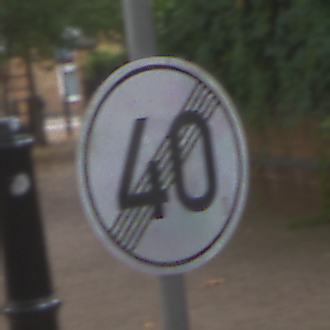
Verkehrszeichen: EndeGeschwindigkeit40
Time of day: MorningAfternoon
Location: Outdoor (Urban)
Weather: Overcast
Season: NotSpecified
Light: Natural